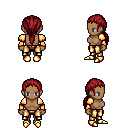
a pixel art fantasy rpg character, female body template, human, dark skin, gold arm armor, gold greaves, brunette ponytail hairstyle, gold boots, four views (front, back, left, right), 2x2 character sprite sheet, small pixel art, hard edges, no anti-aliasing